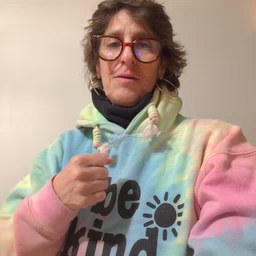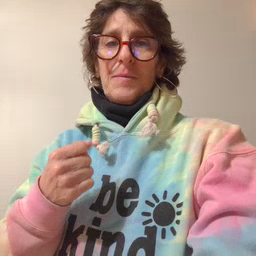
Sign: up